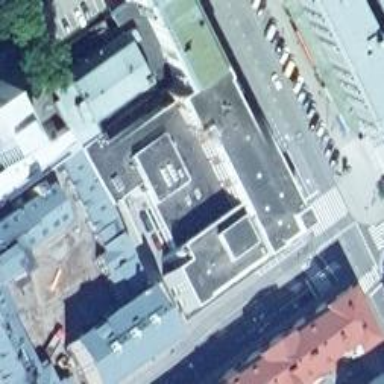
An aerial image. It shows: Flat-roofed building with gravel surface.